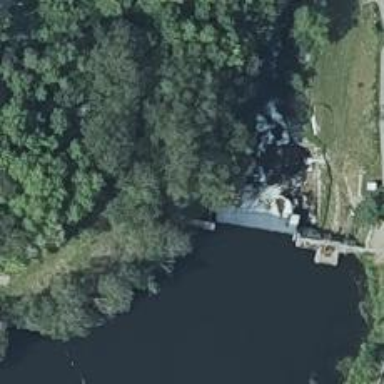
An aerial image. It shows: Weir along the waterway.